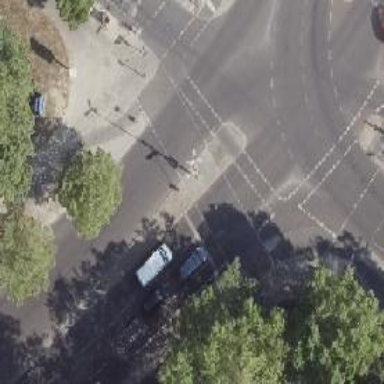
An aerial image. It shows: Crossing with traffic signals.